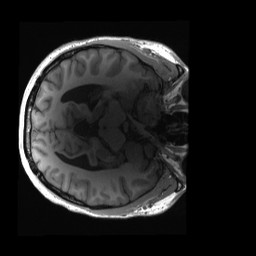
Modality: T1w
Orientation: axial
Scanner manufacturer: siemens
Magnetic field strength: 3 T
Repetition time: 2.3 s
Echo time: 0.00289 s